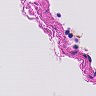
Metastatic tissue present: no